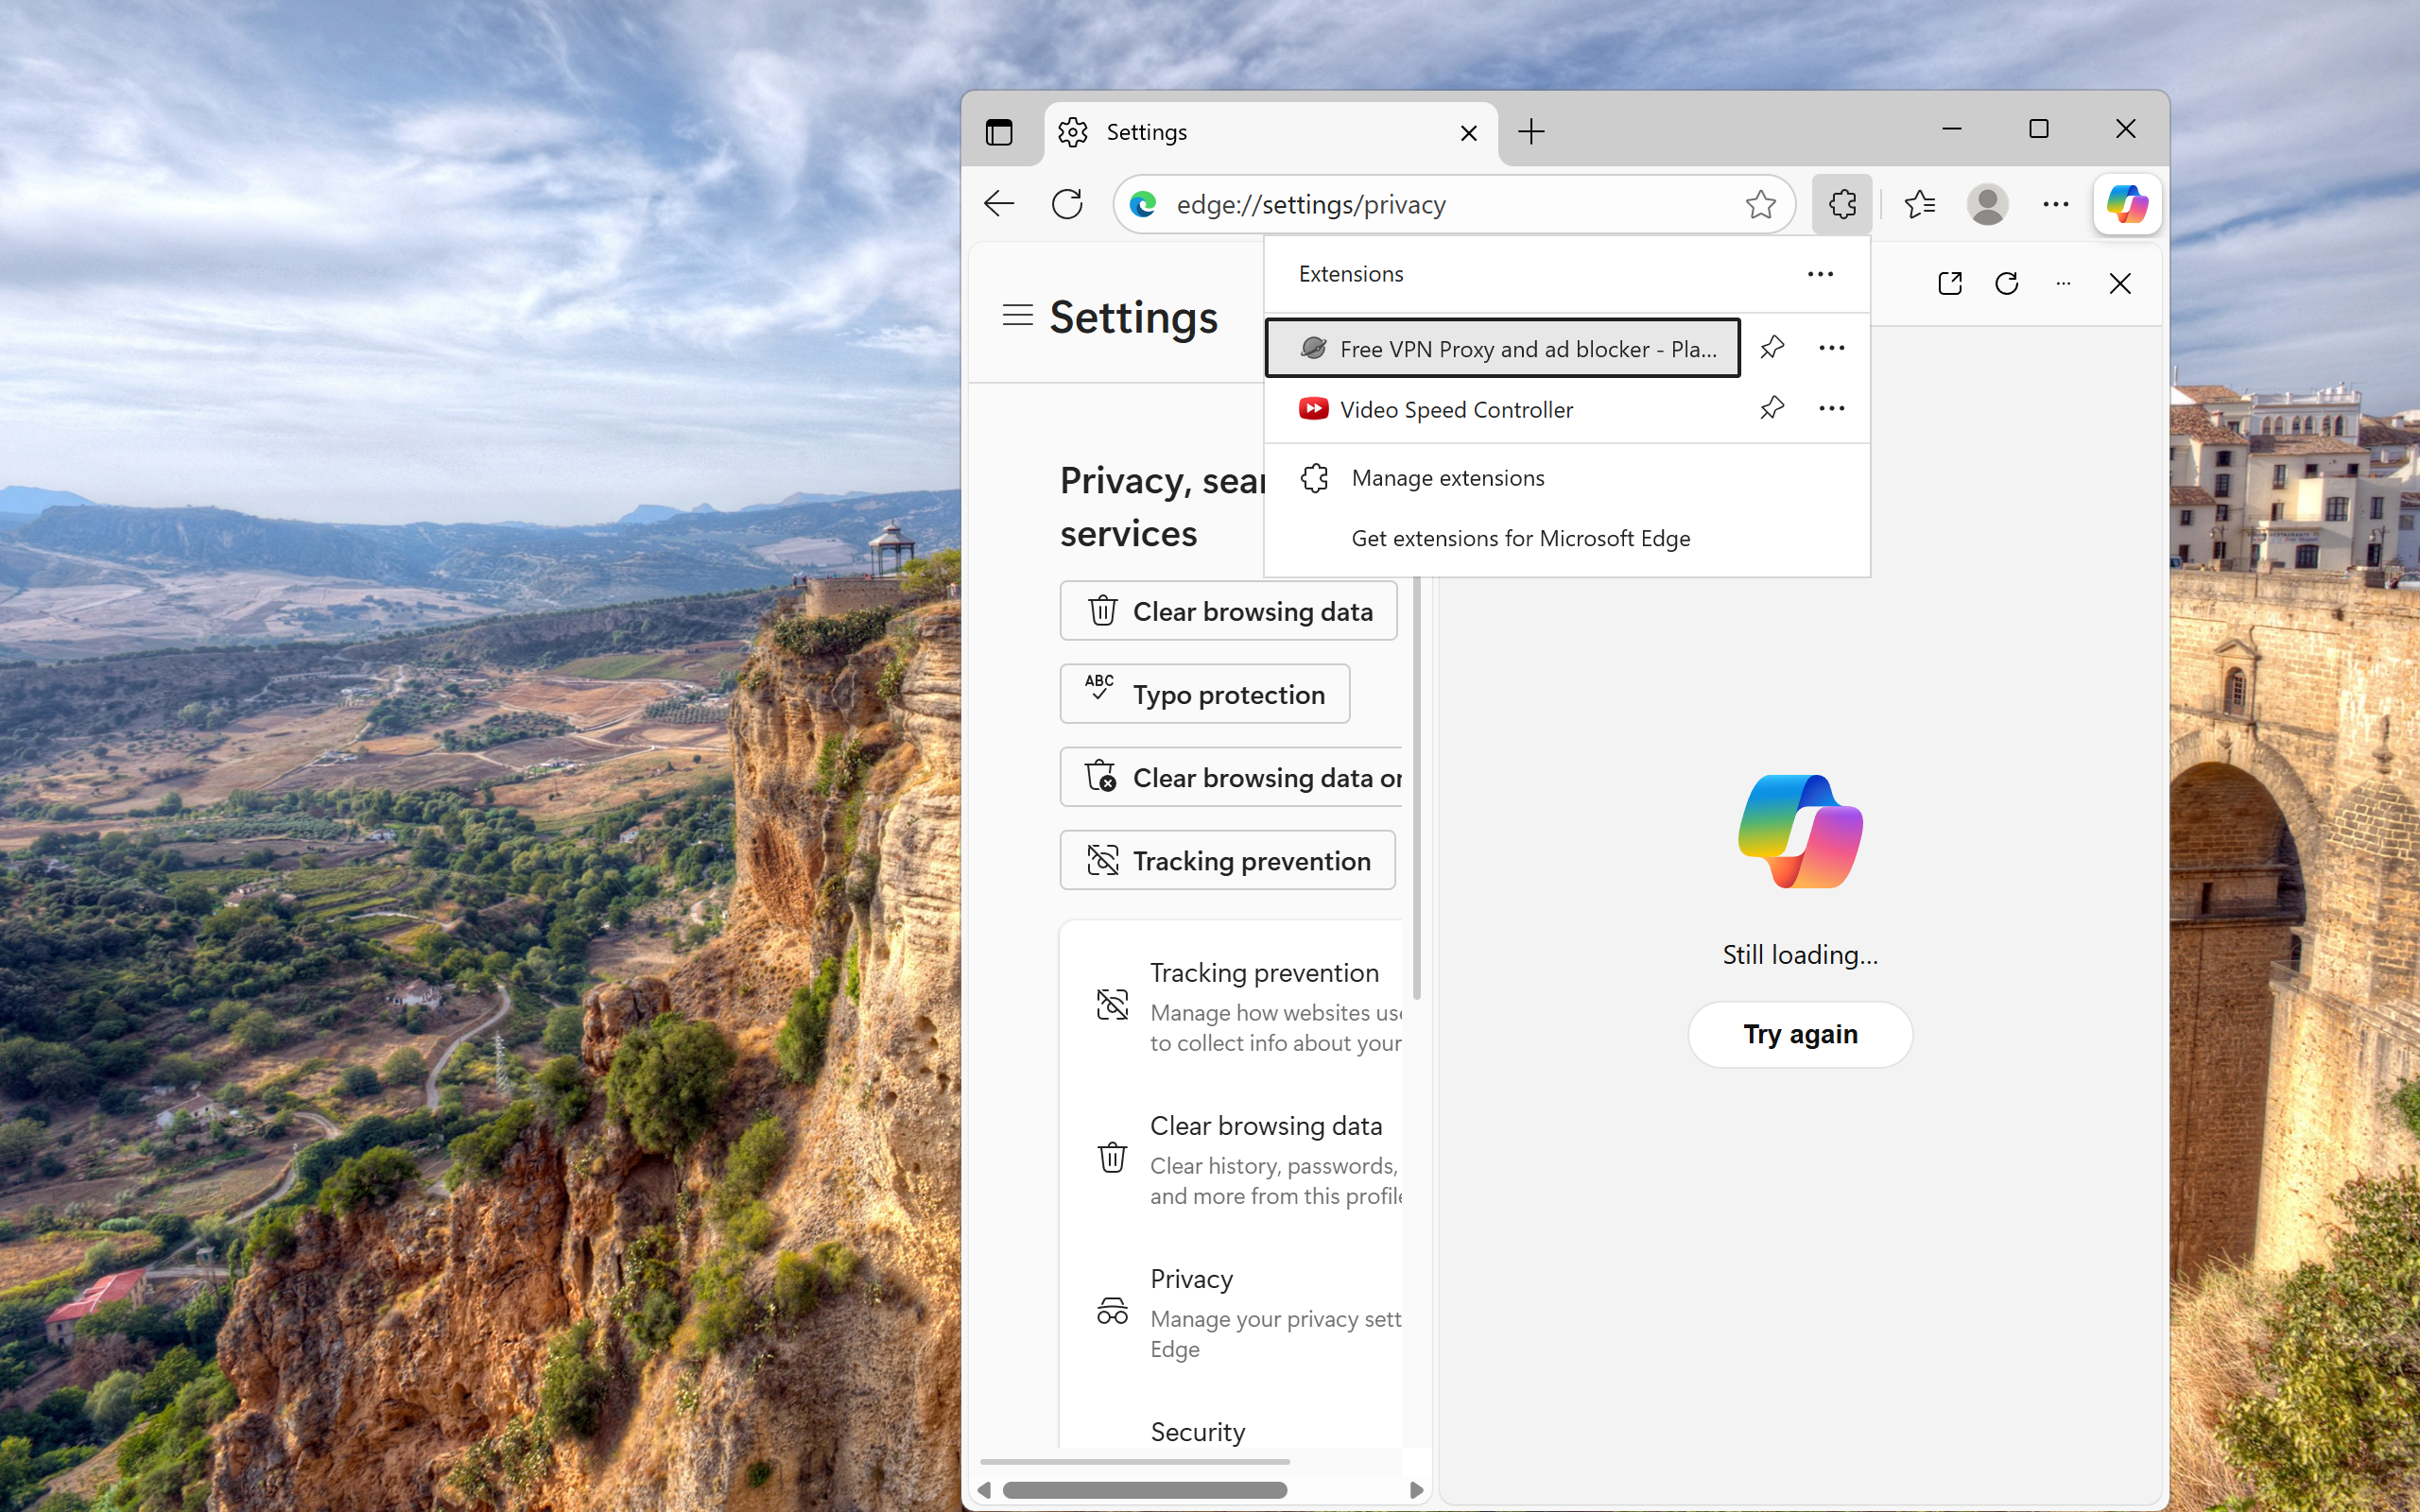
UI elements on screen:
"Desktop - window"
"window"
"System - Contains commands to manipulate the window"
"System - menu item"
"title bar - value: New tab"
"Minimise - button - Moves the window out of the way"
"Maximise - button - Makes the window full screen"
"Close - Closes the window"
"window"